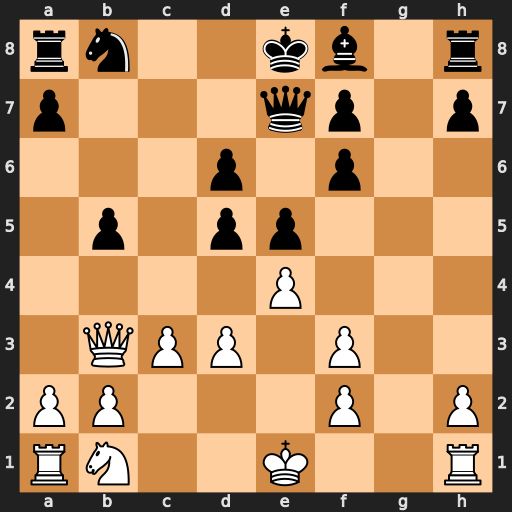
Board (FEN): rn2kb1r/p3qp1p/3p1p2/1p1pp3/4P3/1QPP1P2/PP3P1P/RN2K2R
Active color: w
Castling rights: KQkq
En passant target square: -
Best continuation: Qxd5 Qc7 Qxa8